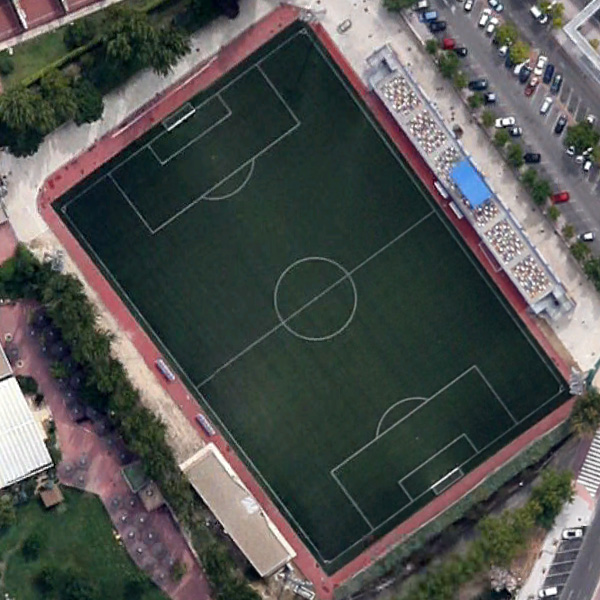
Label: Playground